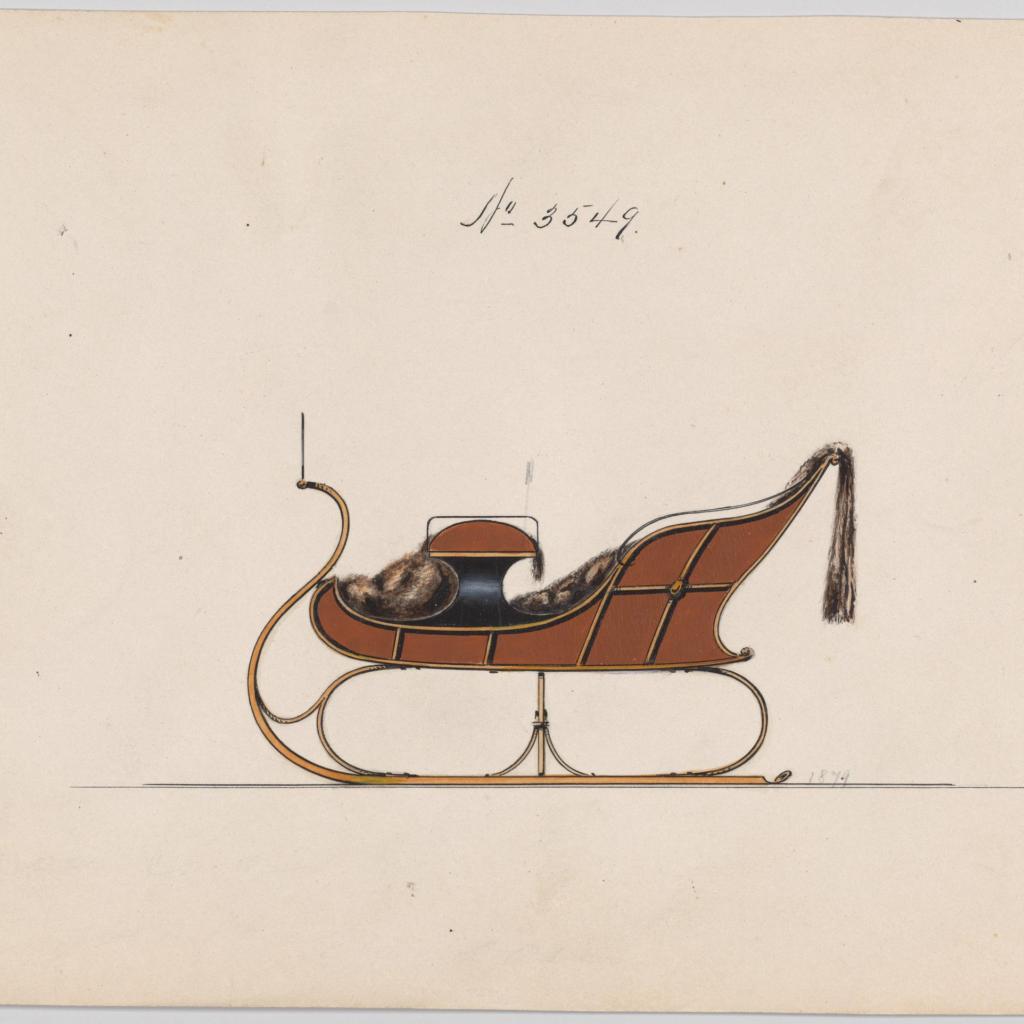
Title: Design for 4 Seat Sleigh, no. 3549
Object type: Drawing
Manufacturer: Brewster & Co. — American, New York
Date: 1879
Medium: Pen and black ink, watercolor and gouache with gum arabic
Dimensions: sheet: 6 3/4 x 9 3/8 in. (17.1 x 23.8 cm)
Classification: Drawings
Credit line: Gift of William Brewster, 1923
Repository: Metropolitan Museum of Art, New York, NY